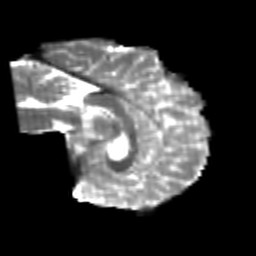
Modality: T2w
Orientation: sagittal
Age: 24
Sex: male
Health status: healthy
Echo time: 0.074 s